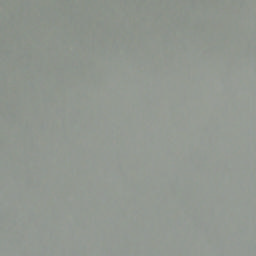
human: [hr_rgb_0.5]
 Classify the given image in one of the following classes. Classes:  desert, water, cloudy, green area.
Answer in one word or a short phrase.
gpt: cloudy